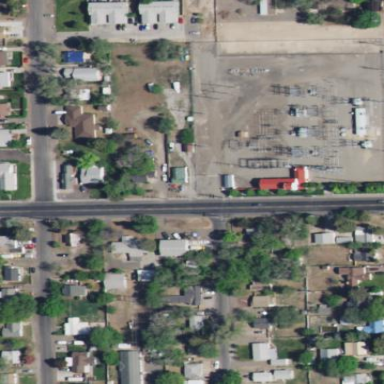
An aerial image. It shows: Substation surrounded by fence.